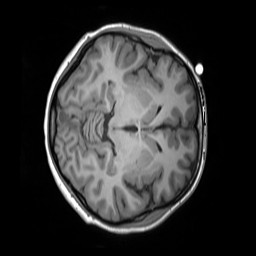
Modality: T1w
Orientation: axial
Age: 27
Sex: female
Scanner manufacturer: siemens
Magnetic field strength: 3 T
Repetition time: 1.55 s
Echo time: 0.00234 s